Question: I'm reworking and extending an existing data model where a section covers person data. The current person table is just 1 big table containing all fields, both for natural and legal persons and the non-relevant fields just remain empty.
As we're adding more and more fields, the idea would be to have a single PERSON table and 2 subclasses NATURALPERSON and LEGALPERSON, where a person could never be both at the same time.
Sounds easy enough but started reading and doubting my initial approach. What would you do?
1. First option I had in mind was to have a single column in the PERSON table for the Foreign key, LEGAL_NATURAL, which would be a pointer to either LEGALPERSON or NATURALPERSON. To ensure mutually exclusiveness the record ID's for the subclasses could be constructed using a single sequence.

'''
SELECT *
FROM PRSN pr
left join LEGALPERSON_DETAIL lp on pr.legal_natural = lp.id
left join NATURALPERSON_DETAIL np on pr.legal_natural = np.id;
'''
1. Instead of the 1 column for 2 FK's, an alternative would be to have 2 columns in the PERSON table (e.g. NATURALPERSON, LEGALPERSON), each with a possible pointer to a subclass. A constraint could then make sure both aren't filled at the same time. Could make the FK relationship more obvious.
2. Different approach would be to have the subclasses point to the PERSON table. Has the disadvantage that in the PERSON table it's not visible whether it's a natural or legal person record but might be a nicer design overall.
Found some info on exclusive arcs on <URL>.
Is there a clear winner here?
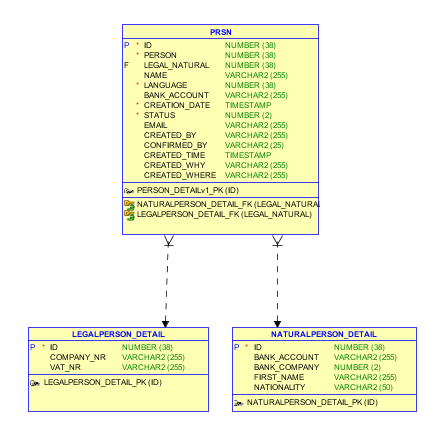
Answer: The design of your three tables looks good.
AS far as PKs and FKs are concerned I recommend a technique called Shared Primary Key.
The person table has an ID field which functions as a PK.
The natural person and legal person tables do not have an independent ID field. Instead, both subclasses use PersonID as the PK in their own table. PersonID is also an FK that references ID in the person table.
This makes joins simple, easy, and fast.